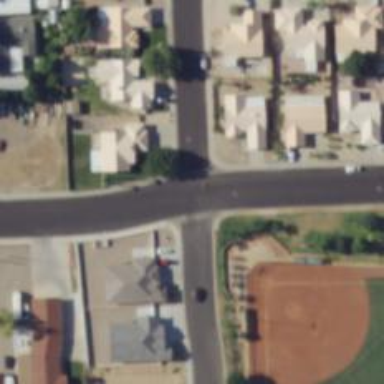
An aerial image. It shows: Residential road with asphalt surface. There is sidewalk on the left side.